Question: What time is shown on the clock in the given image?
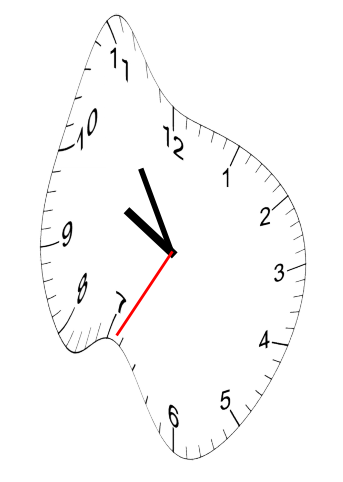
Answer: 09:54:35